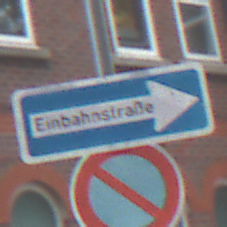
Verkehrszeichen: EinbahnstrasseRechtsweisend
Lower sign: EingeschraenktesHalteverbot
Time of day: MorningAfternoon
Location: Outdoor (Urban)
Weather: Overcast
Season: NotSpecified
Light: Natural